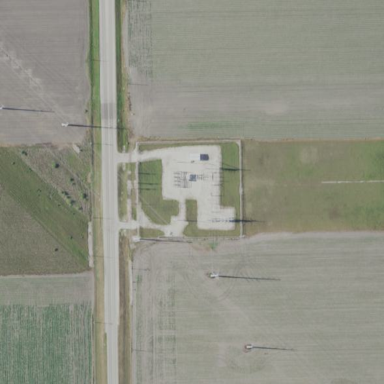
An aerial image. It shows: Distribution power substation secured by fence.